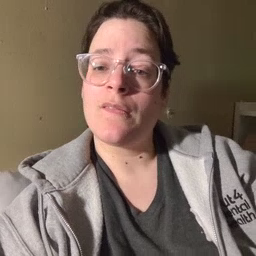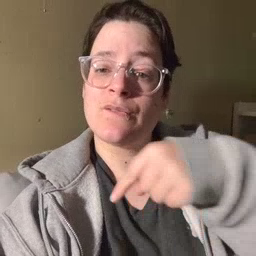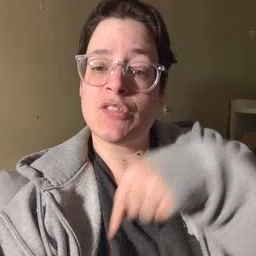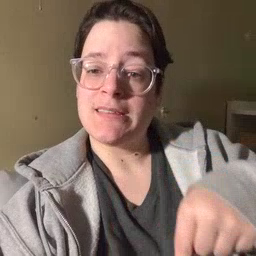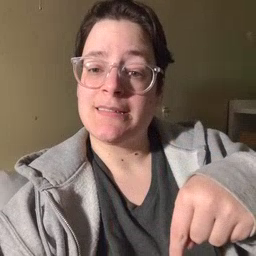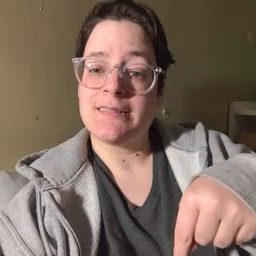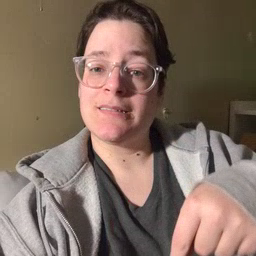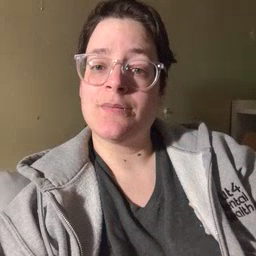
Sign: feet